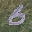
Label: 6